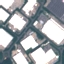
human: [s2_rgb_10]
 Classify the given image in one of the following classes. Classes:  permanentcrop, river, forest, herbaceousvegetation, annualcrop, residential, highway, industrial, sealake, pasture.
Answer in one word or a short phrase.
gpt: Industrial